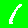
Digit: 1